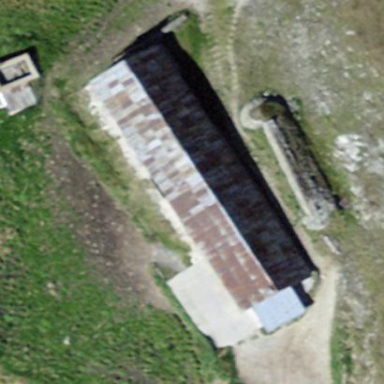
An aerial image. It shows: Cowshed building.